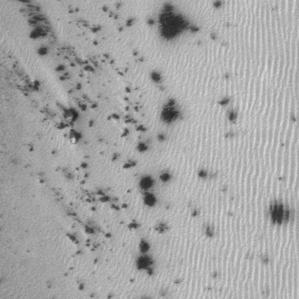
Label: frost